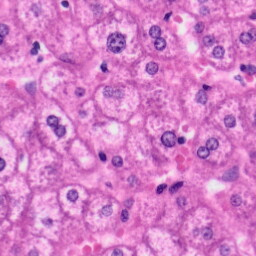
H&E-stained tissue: Liver